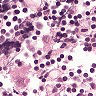
Metastatic tissue present: no